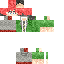
A female human skin with medium skin, wearing brown long hair dressed in a red hoodie and red pants, featuring a closed mouth.